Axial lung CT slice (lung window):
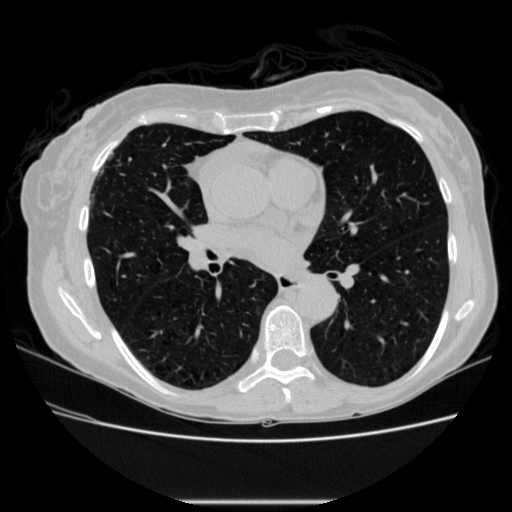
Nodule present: no